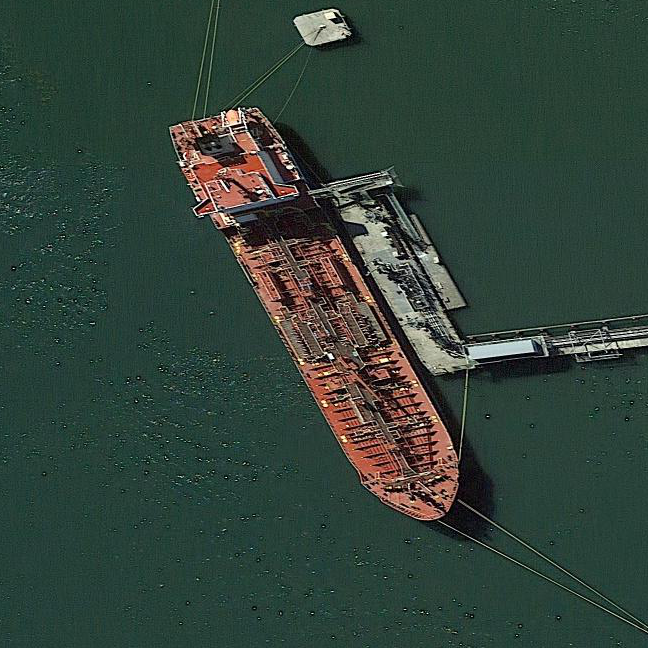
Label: Cargo_ship